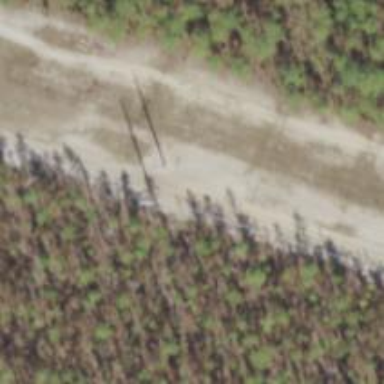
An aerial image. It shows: Power pole.